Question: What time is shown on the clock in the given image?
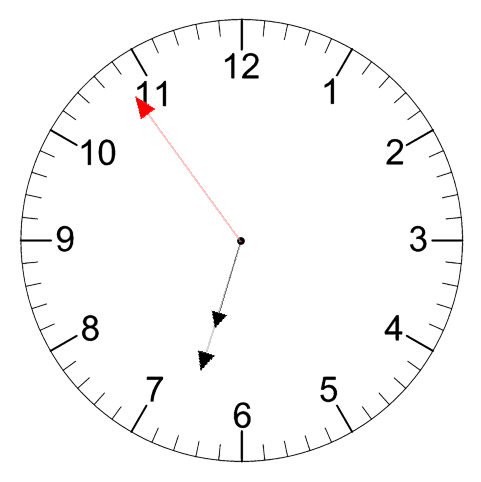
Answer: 06:32:54